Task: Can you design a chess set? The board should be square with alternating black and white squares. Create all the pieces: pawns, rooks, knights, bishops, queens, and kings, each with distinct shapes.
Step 4687:
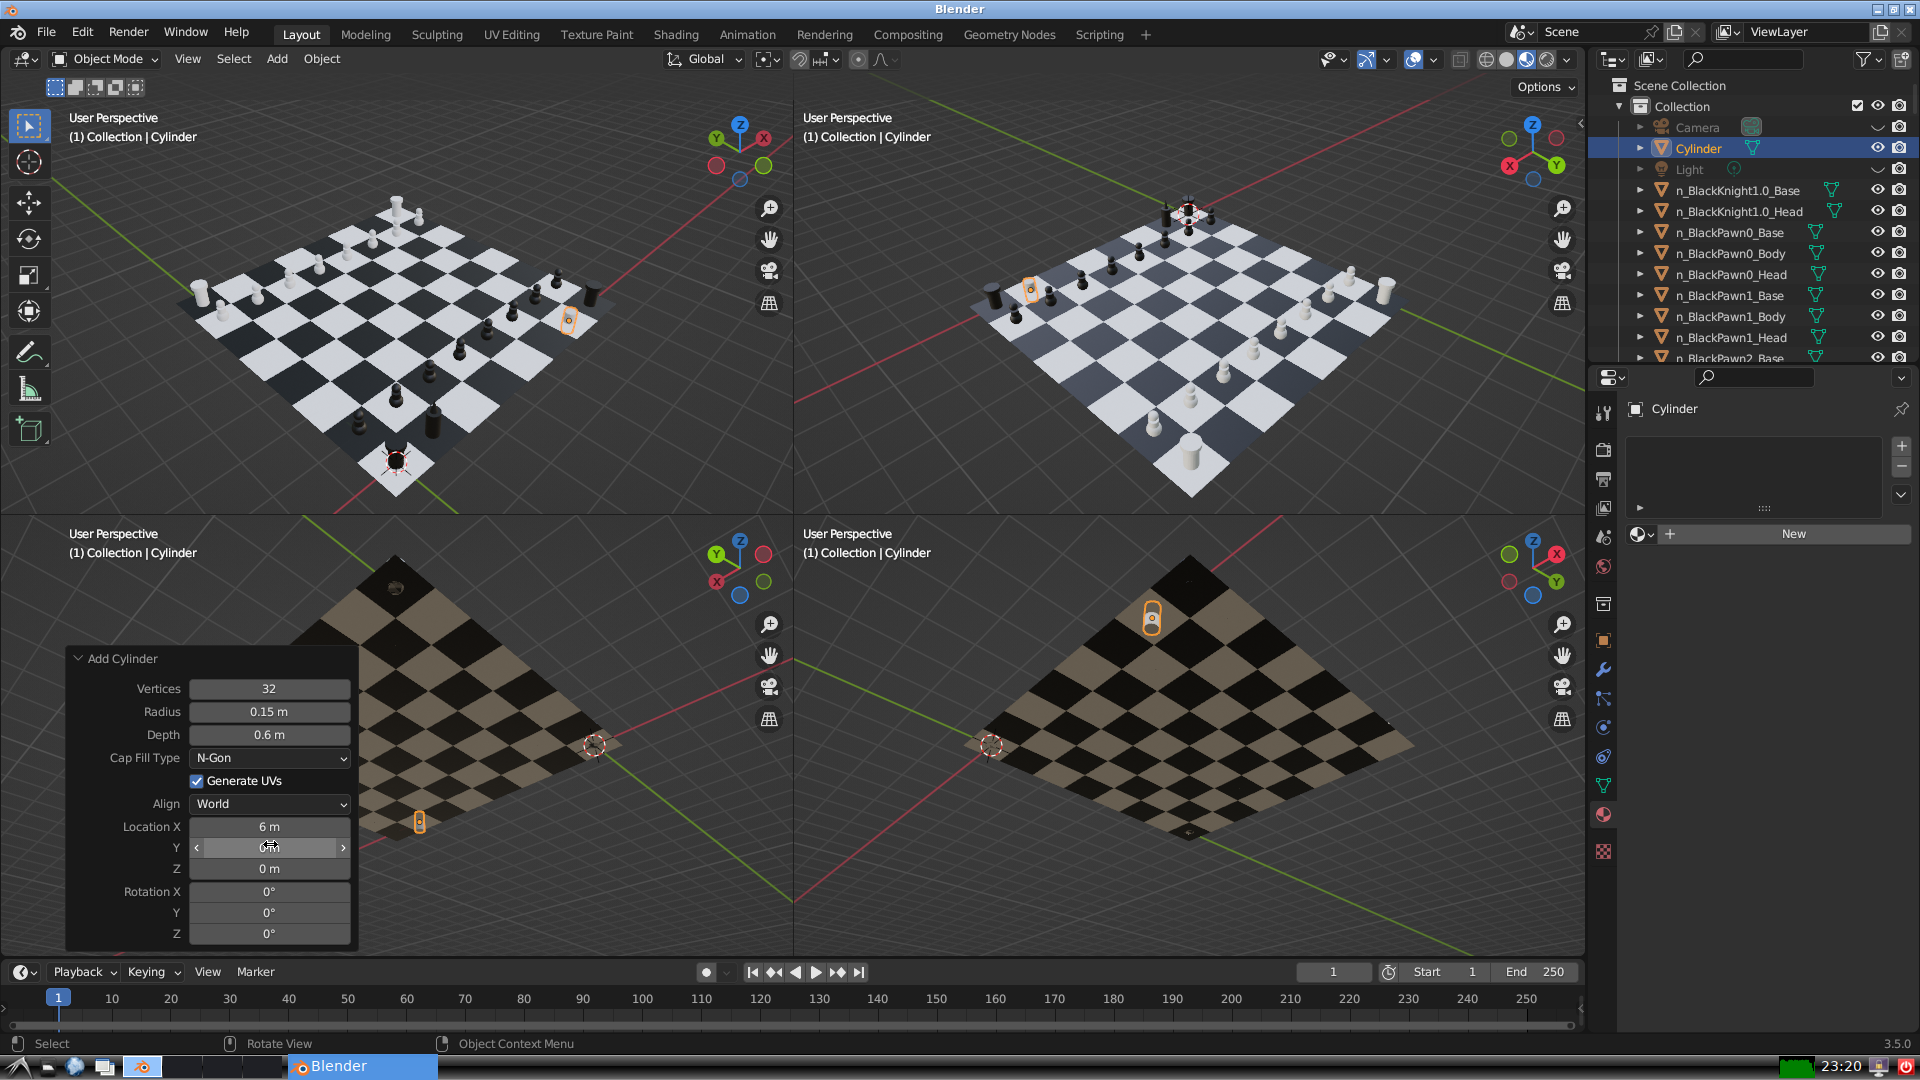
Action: click: no